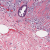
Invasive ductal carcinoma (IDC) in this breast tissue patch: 1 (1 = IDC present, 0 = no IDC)